Question: looking at this diagram suggests that in app purchasing requires that I have an application server.

I don't have an application server for this project, can I use Amazon In App purchases? Mainly asking if anyone has experience with this, and how they a solution
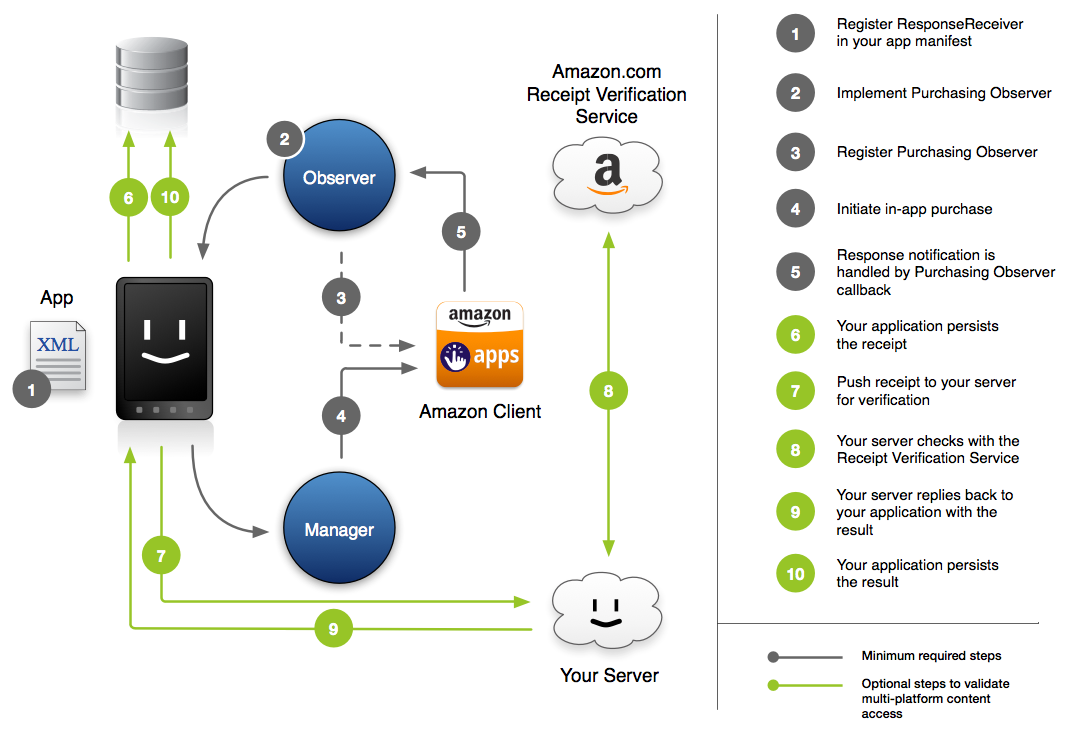
Answer: Technically you don't have to check the receipt, but then you are vulnerable to users faking a purchase in various ways.
The green lines are all marked as optional according to the diagram. So only steps 1-5 are truly required, and none of those need your own server.